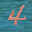
Label: 4